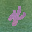
Label: 4